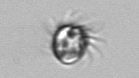
Label: Ciliophora